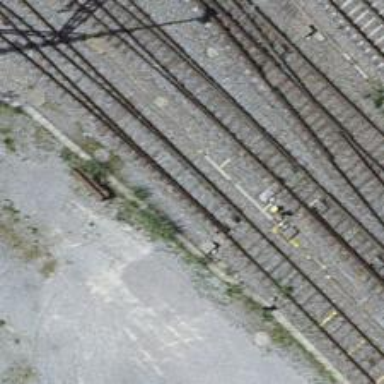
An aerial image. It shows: Railway switch.